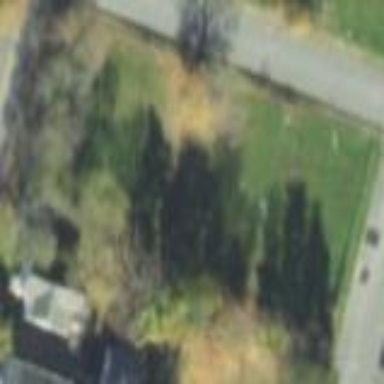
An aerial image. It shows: Graveyard with grass land use.